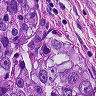
Metastatic tissue present: yes